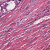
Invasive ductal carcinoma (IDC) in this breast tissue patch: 0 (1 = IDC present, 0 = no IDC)